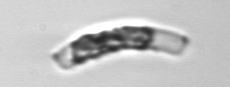
Label: Guinardia_striata